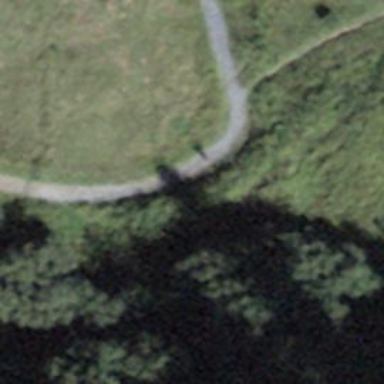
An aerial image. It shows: Gravel path.